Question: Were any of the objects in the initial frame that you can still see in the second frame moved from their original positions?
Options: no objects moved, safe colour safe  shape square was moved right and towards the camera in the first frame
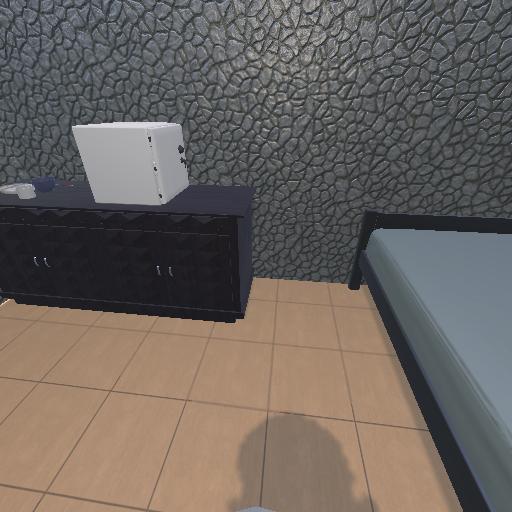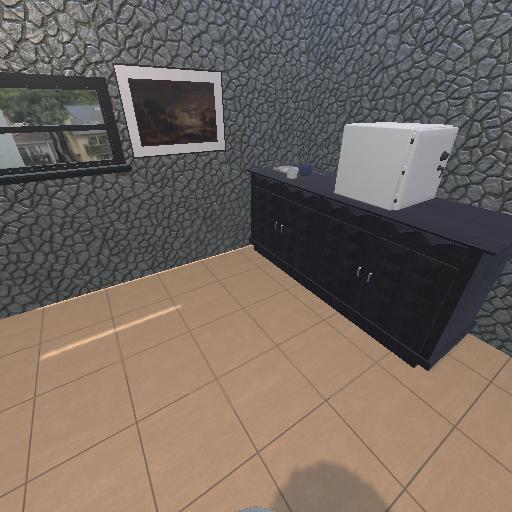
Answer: no objects moved